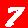
Digit: 7